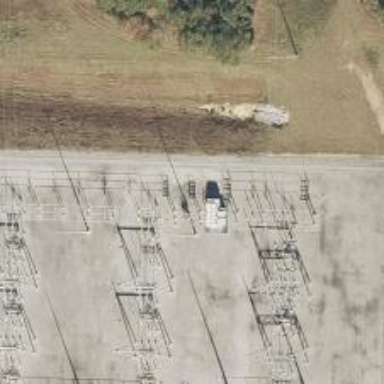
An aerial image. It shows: Switch used for power control.